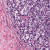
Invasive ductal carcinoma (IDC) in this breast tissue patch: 1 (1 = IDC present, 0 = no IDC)